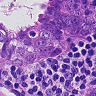
Metastatic tissue present: yes